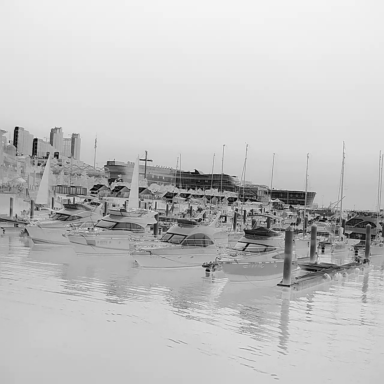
There are five canoes in the infrared image.